Question: What is the measurement shown in the image?
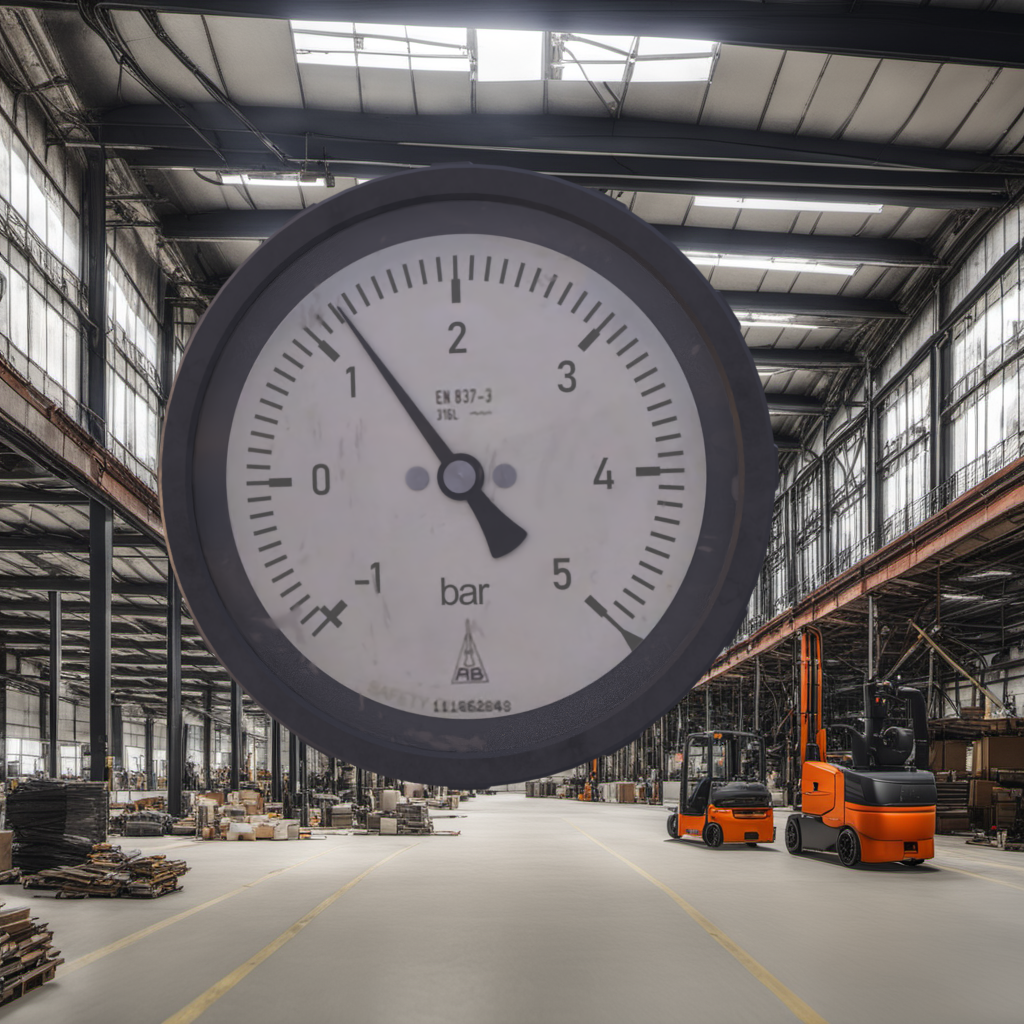
Answer: The result is 1.22
Question: What is the reading range of the measurement in the image?
Answer: The range is from -1 to 5
Question: What is the minimum and maximum reading range of the measurement in the image?
Answer: The minimum value is -1 and the maximum value is 5